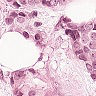
Metastatic tissue present: yes